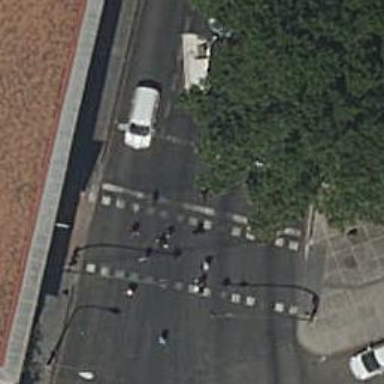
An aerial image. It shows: Traffic signals at road crossing.